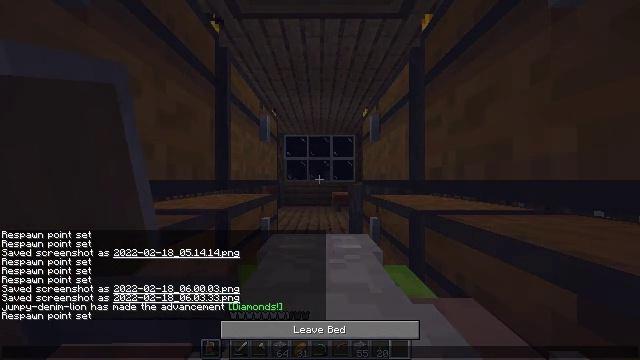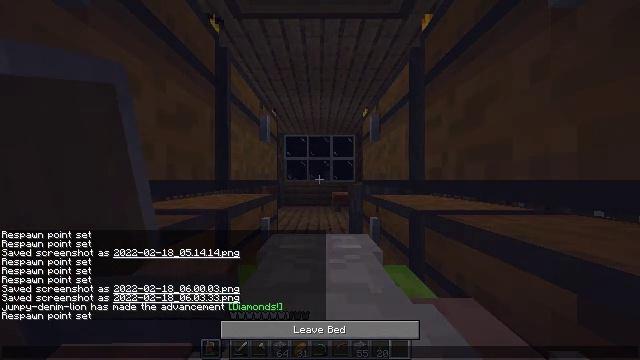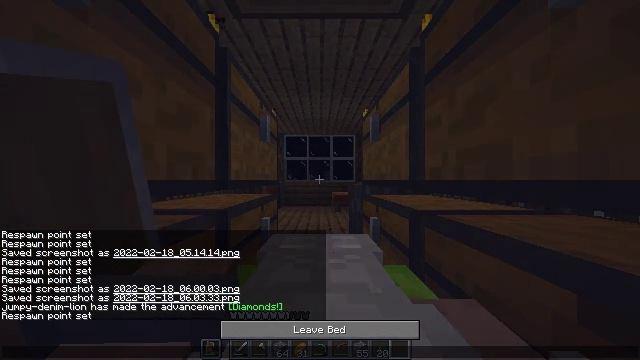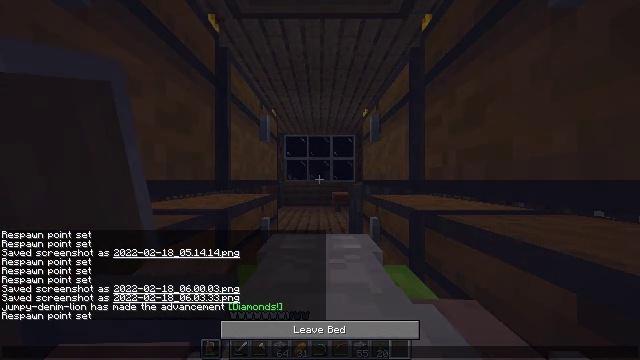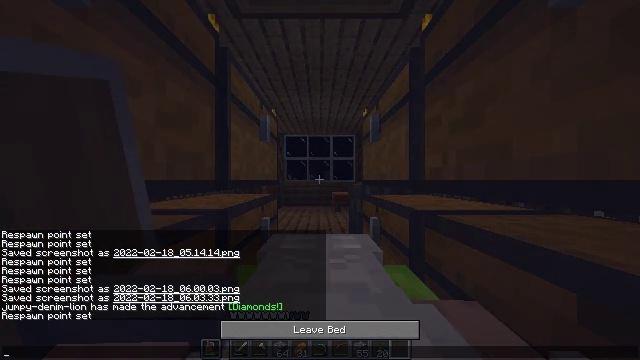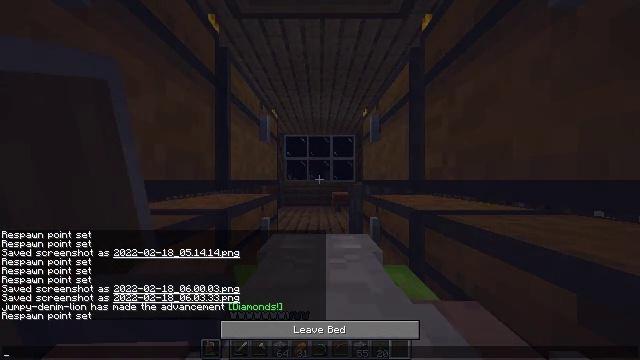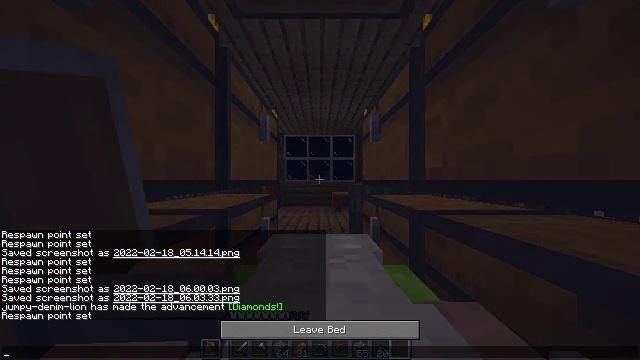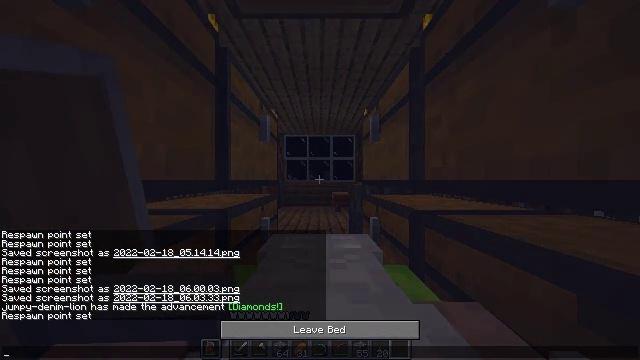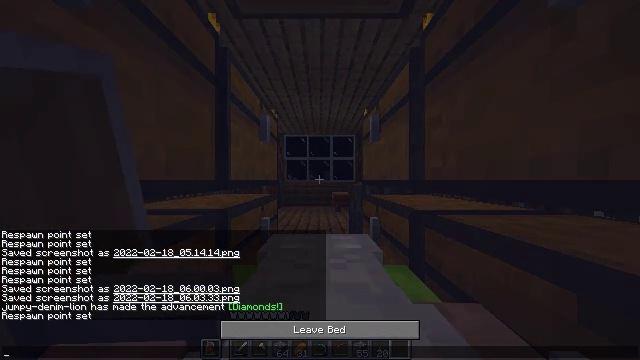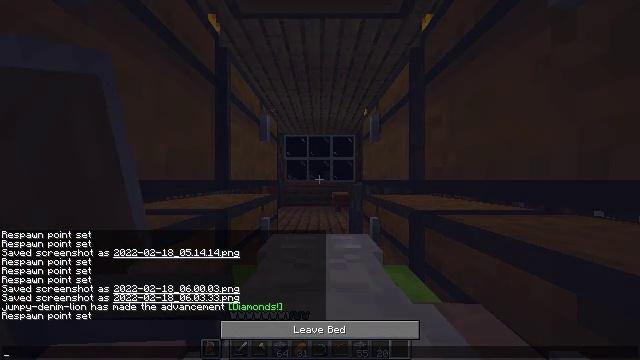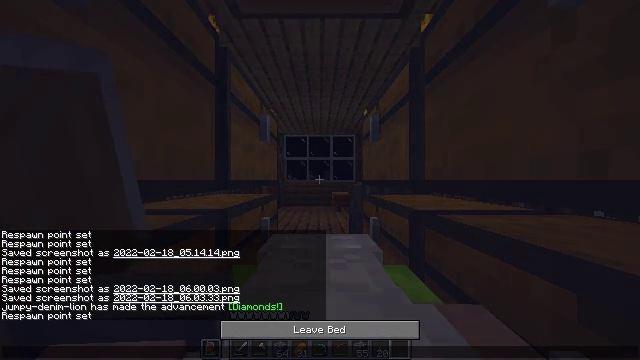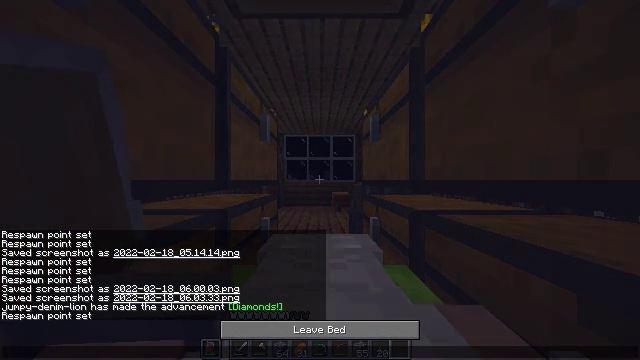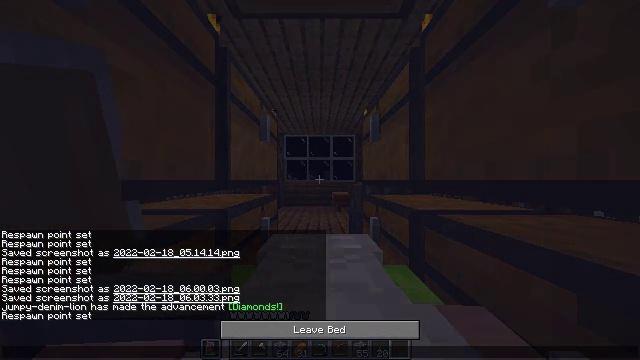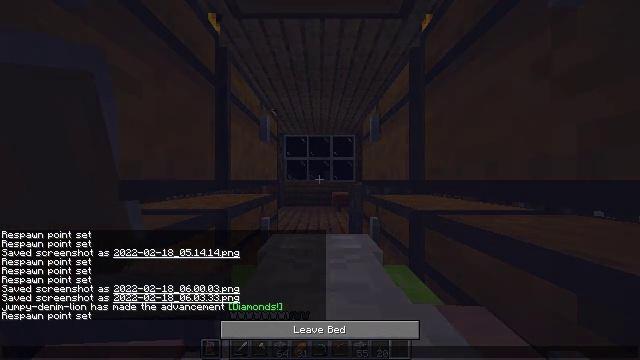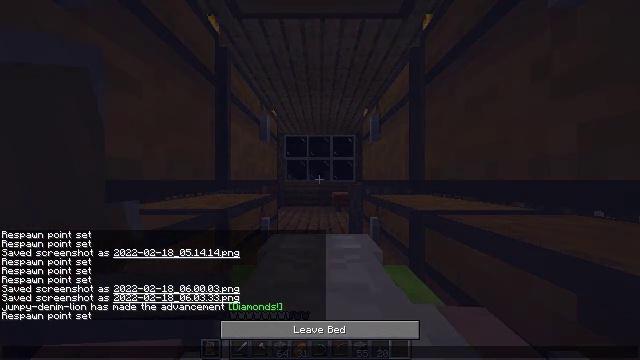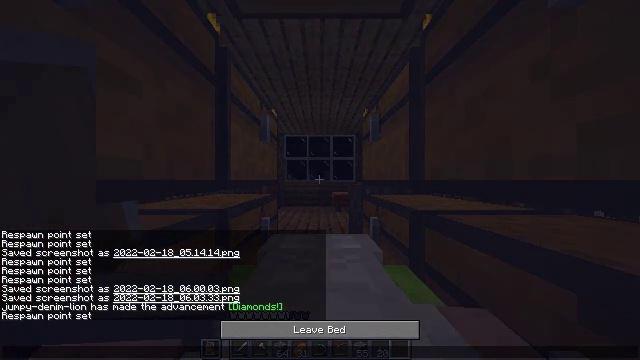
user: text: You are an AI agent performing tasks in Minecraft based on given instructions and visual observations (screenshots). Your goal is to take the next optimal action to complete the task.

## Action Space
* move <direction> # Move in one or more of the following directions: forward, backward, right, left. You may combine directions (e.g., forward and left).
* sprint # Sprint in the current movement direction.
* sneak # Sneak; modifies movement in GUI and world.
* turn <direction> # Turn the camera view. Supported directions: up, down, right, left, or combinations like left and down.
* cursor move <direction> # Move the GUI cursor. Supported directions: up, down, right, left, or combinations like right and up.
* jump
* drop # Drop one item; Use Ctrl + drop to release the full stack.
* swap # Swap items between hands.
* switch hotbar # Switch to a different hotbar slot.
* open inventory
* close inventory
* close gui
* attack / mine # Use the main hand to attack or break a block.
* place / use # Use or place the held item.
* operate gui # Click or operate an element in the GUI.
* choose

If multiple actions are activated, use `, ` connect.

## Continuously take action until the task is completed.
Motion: motion action
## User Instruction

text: Attack the lime bed to recycle it.
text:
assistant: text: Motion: no_op
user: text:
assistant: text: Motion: no_op
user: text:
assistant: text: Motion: no_op
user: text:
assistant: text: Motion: no_op
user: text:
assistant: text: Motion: no_op
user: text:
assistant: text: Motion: no_op
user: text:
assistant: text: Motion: no_op
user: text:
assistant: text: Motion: no_op
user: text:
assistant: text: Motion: no_op
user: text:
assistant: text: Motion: no_op
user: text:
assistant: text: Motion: no_op
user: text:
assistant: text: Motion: no_op
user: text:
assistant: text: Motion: no_op
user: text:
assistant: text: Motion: no_op
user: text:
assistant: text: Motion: no_op
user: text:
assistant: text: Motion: no_op
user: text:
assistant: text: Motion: no_op
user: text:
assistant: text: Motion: no_op
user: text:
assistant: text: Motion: no_op
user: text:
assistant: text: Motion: no_op
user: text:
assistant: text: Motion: no_op
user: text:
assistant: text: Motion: no_op
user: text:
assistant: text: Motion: no_op
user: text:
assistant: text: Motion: no_op
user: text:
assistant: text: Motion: no_op
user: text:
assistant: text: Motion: no_op
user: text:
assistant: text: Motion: no_op
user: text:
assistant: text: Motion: no_op
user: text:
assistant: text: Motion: no_op
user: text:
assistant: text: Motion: no_op